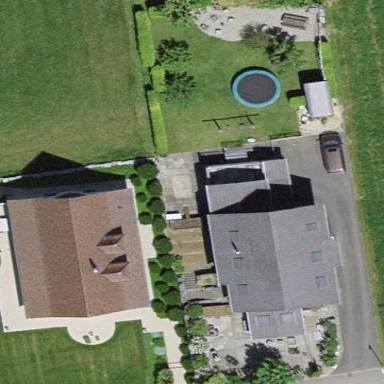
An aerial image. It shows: Simple house.